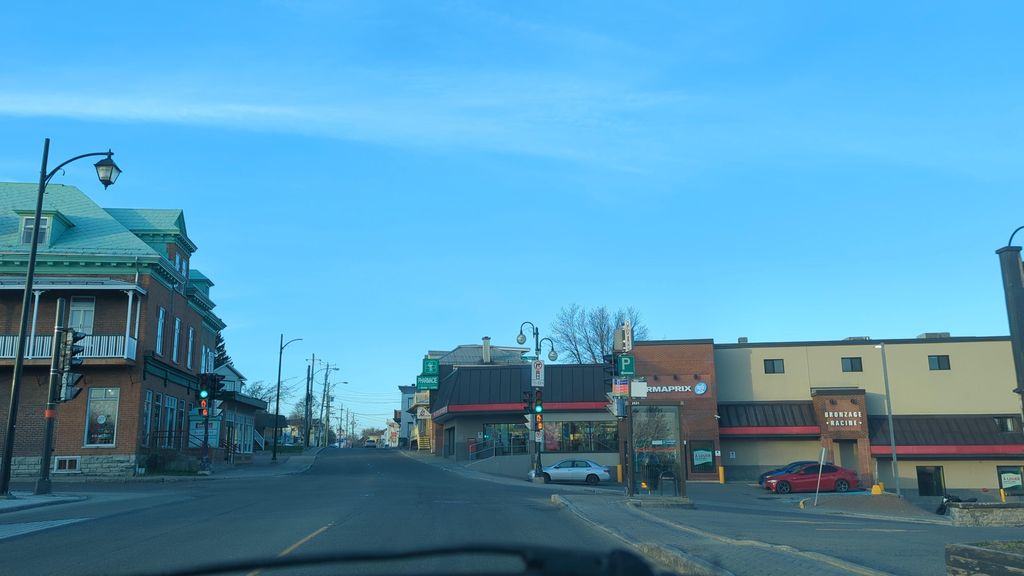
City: quebec_city